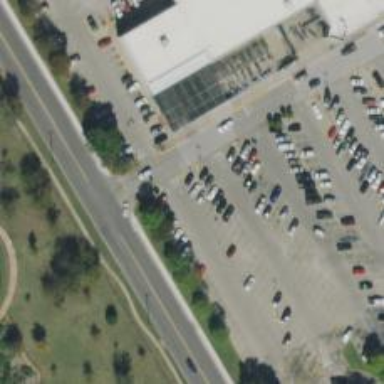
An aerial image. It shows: Parking space.